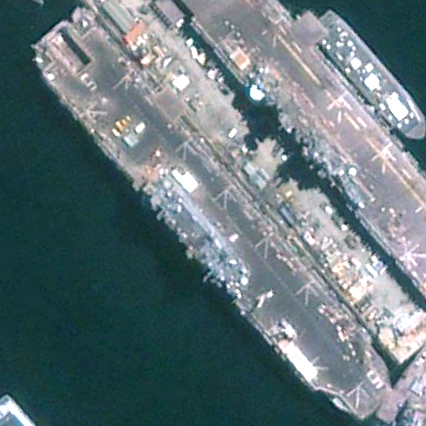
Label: assault